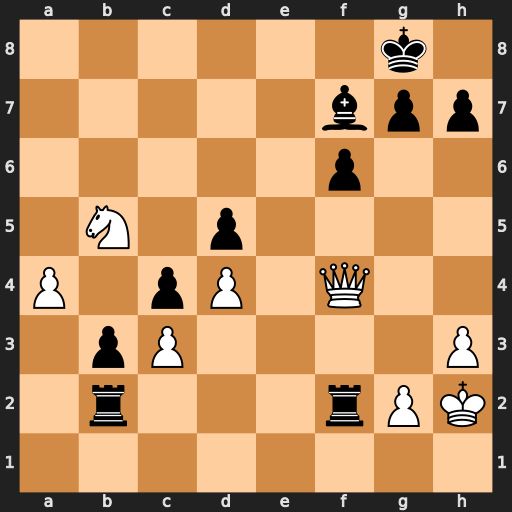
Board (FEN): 6k1/5bpp/5p2/1N1p4/P1pP1Q2/1pP4P/1r3rPK/8
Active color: w
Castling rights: -
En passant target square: -
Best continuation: Qb8+ Be8 Qxe8#